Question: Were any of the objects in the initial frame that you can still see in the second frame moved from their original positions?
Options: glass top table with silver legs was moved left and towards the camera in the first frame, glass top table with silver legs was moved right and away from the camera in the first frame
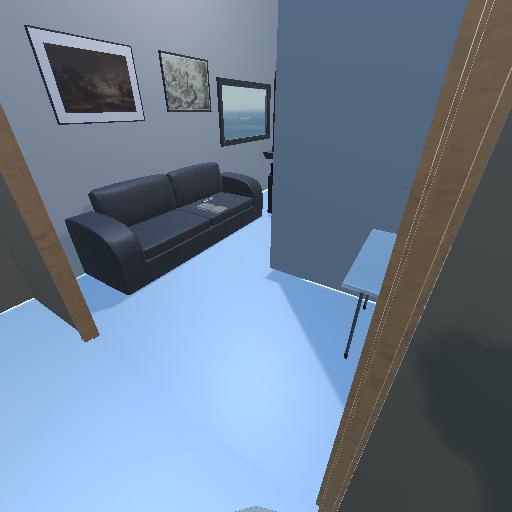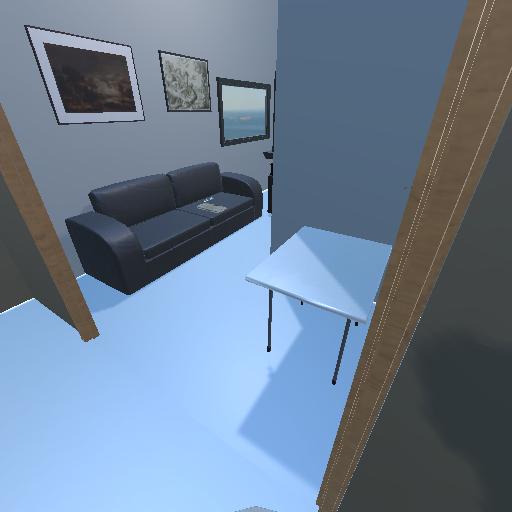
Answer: glass top table with silver legs was moved left and towards the camera in the first frame